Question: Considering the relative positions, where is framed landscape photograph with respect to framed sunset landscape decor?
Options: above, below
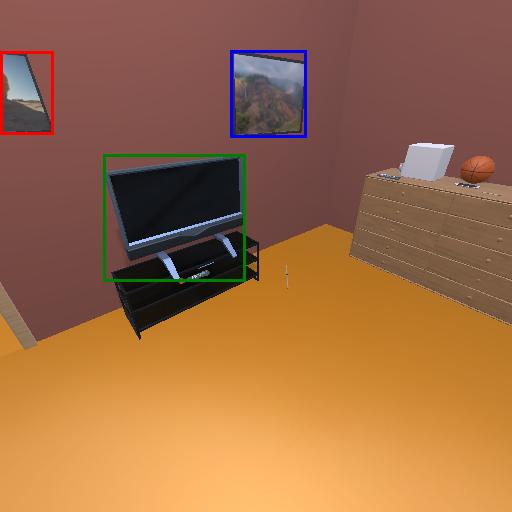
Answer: above